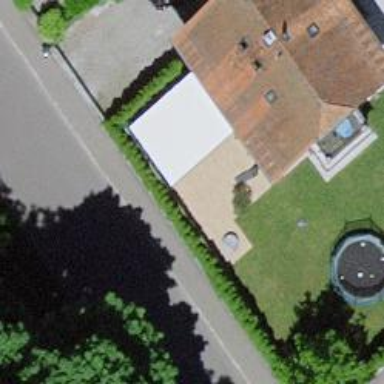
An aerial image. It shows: Residential building.